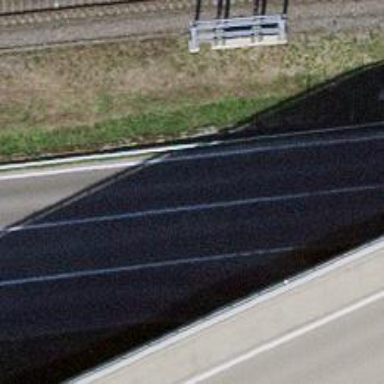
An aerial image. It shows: Primary road with asphalt surface.